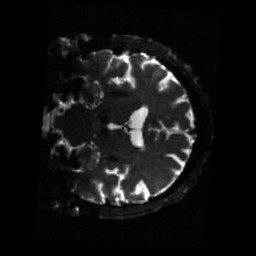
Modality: sbref
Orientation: coronal
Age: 67
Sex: male
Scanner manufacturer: siemens
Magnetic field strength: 3 T
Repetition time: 3.23 s
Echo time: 0.0892 s